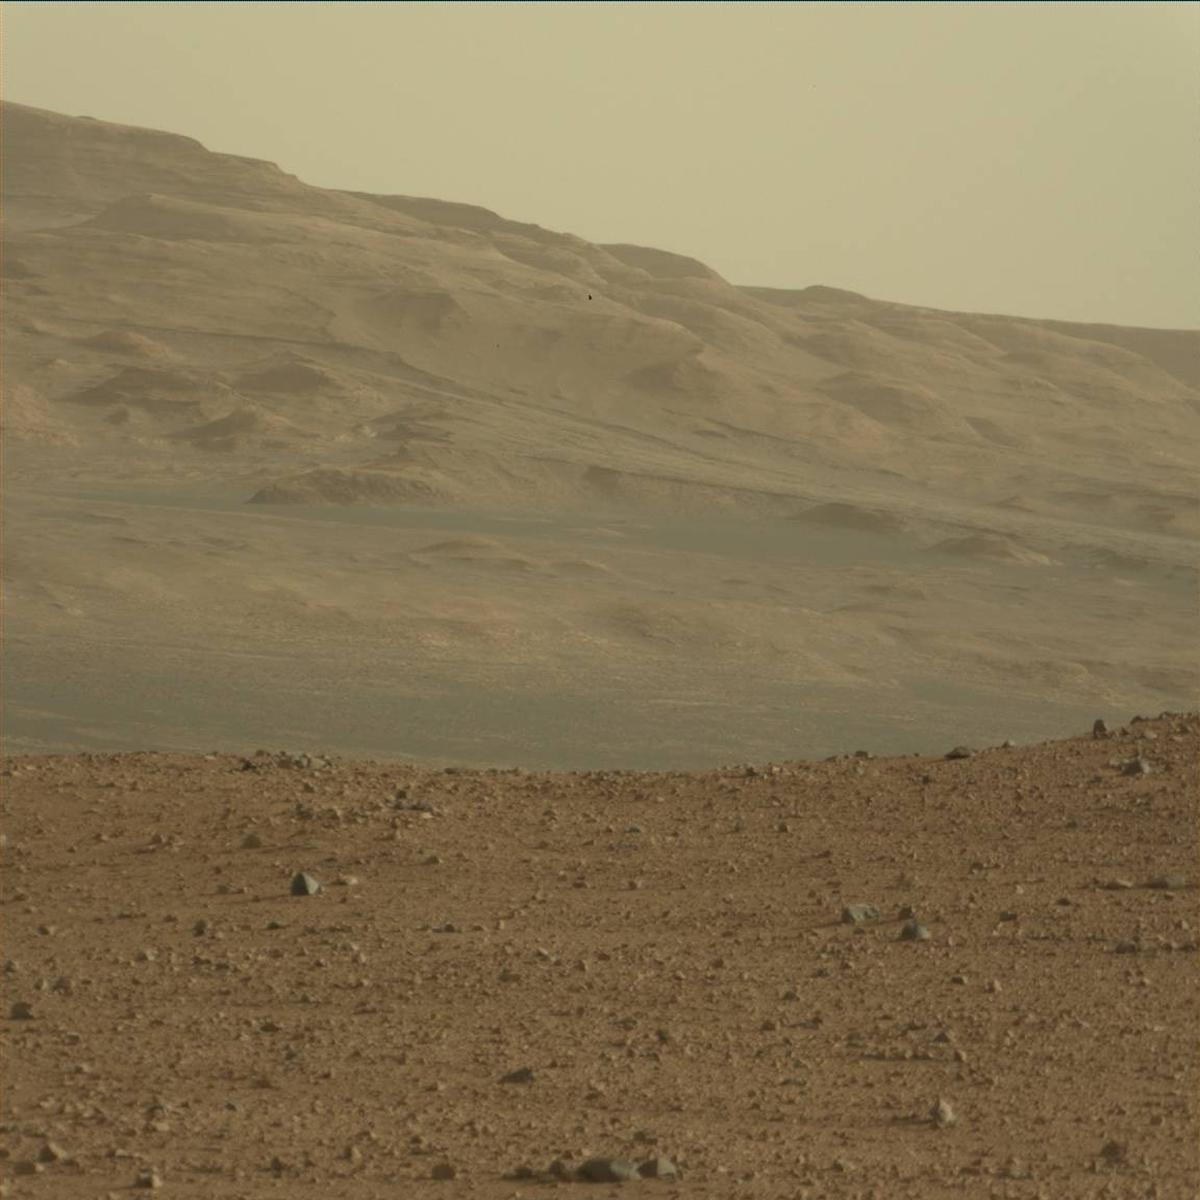
Terrain classes present: Bedrock, Ridge, Sand / Soil, Sky